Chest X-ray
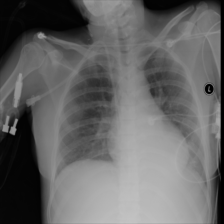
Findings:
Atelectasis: negative
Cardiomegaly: negative
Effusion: negative
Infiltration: negative
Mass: negative
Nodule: negative
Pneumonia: negative
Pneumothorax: negative
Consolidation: negative
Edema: negative
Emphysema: negative
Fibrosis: negative
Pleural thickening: negative
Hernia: negative